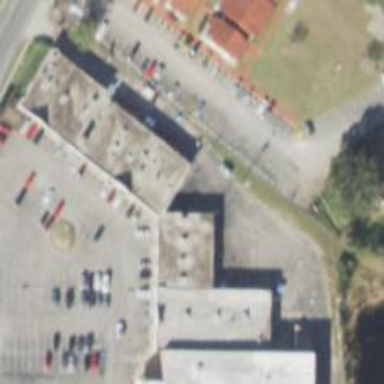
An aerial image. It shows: Parking space.